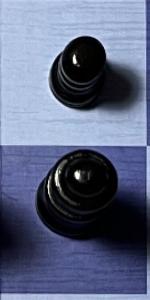
Label: Queen_Black